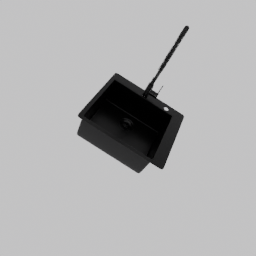
Label: appliances